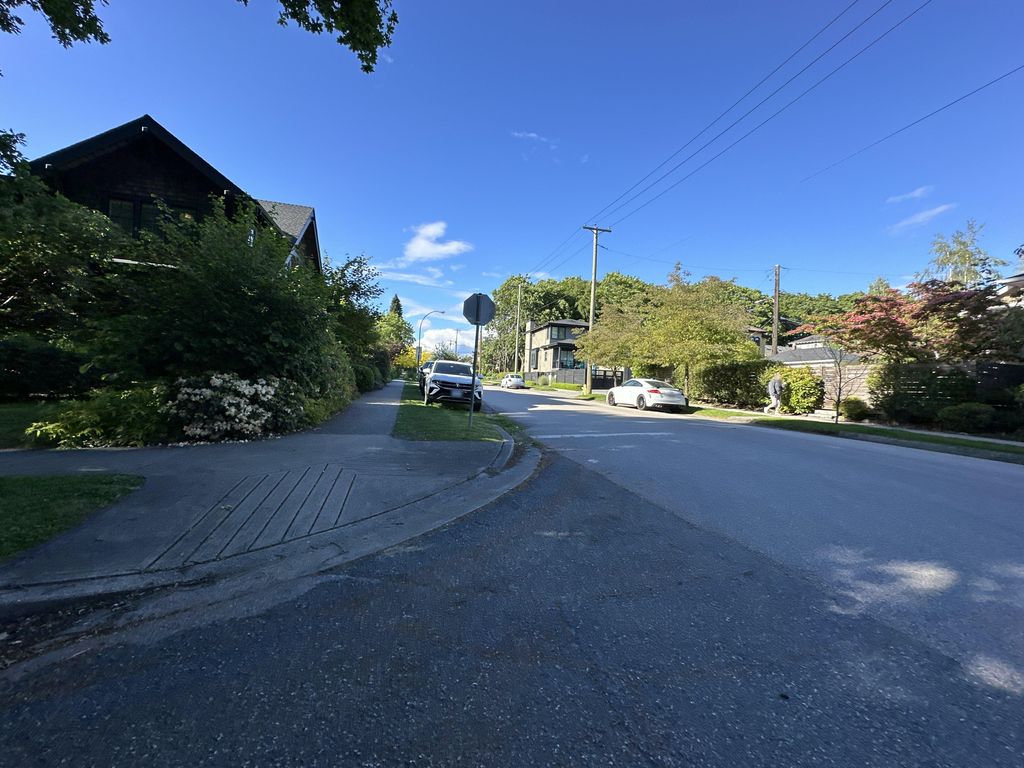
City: vancouver